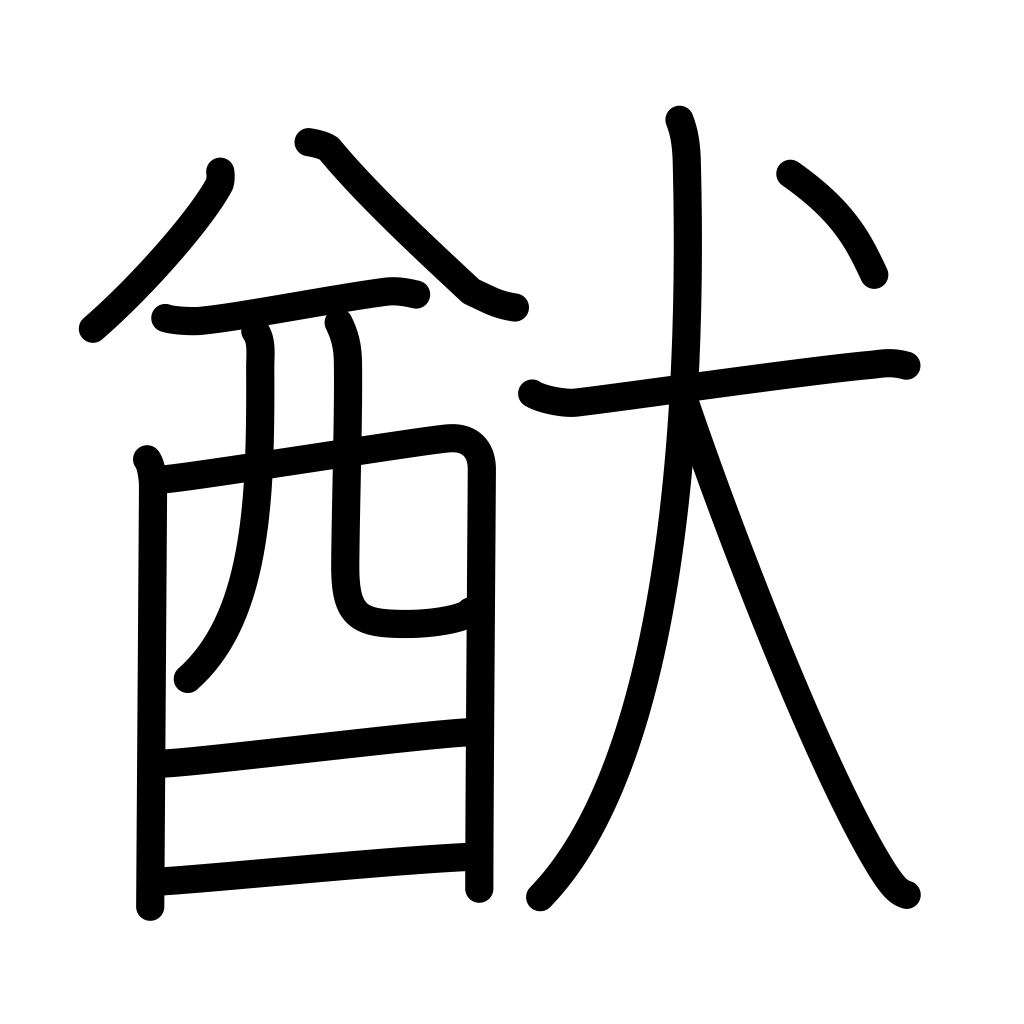
Meaning: plan, scheme, plot, way